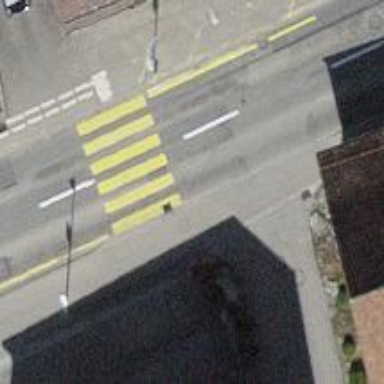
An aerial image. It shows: Uncontrolled zebra crossing on the road.